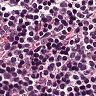
Metastatic tissue present: no